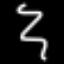
Label: squiggle